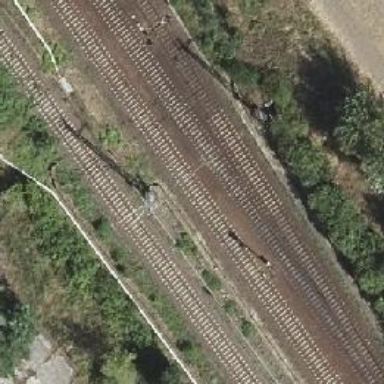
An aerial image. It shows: Railway milestone with catenary mast.